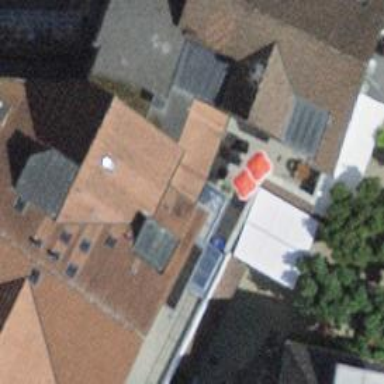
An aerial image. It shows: Restaurant.